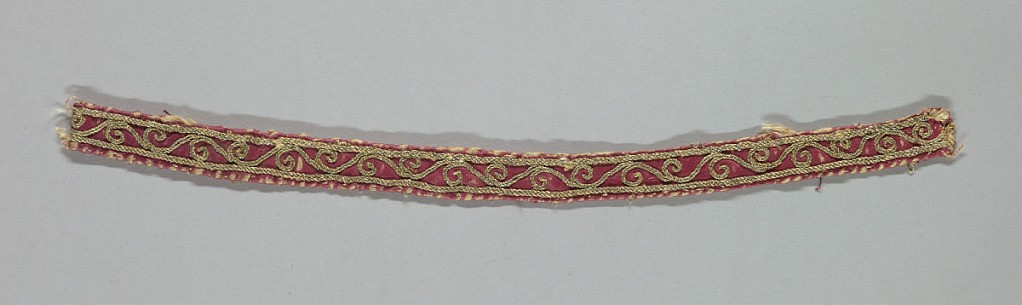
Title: Embroidery
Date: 16th century
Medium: silk, gold-wrapped silk core thread Technique: slashed and embroidered satin weave
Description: Narrow border of same material as component 'a.'